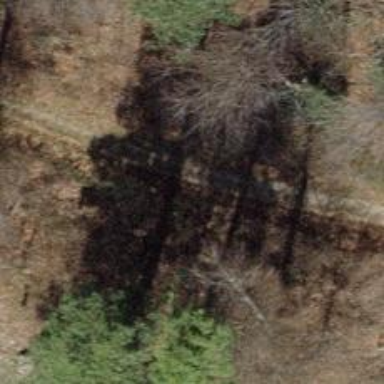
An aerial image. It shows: Ground path.